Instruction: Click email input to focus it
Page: traveler
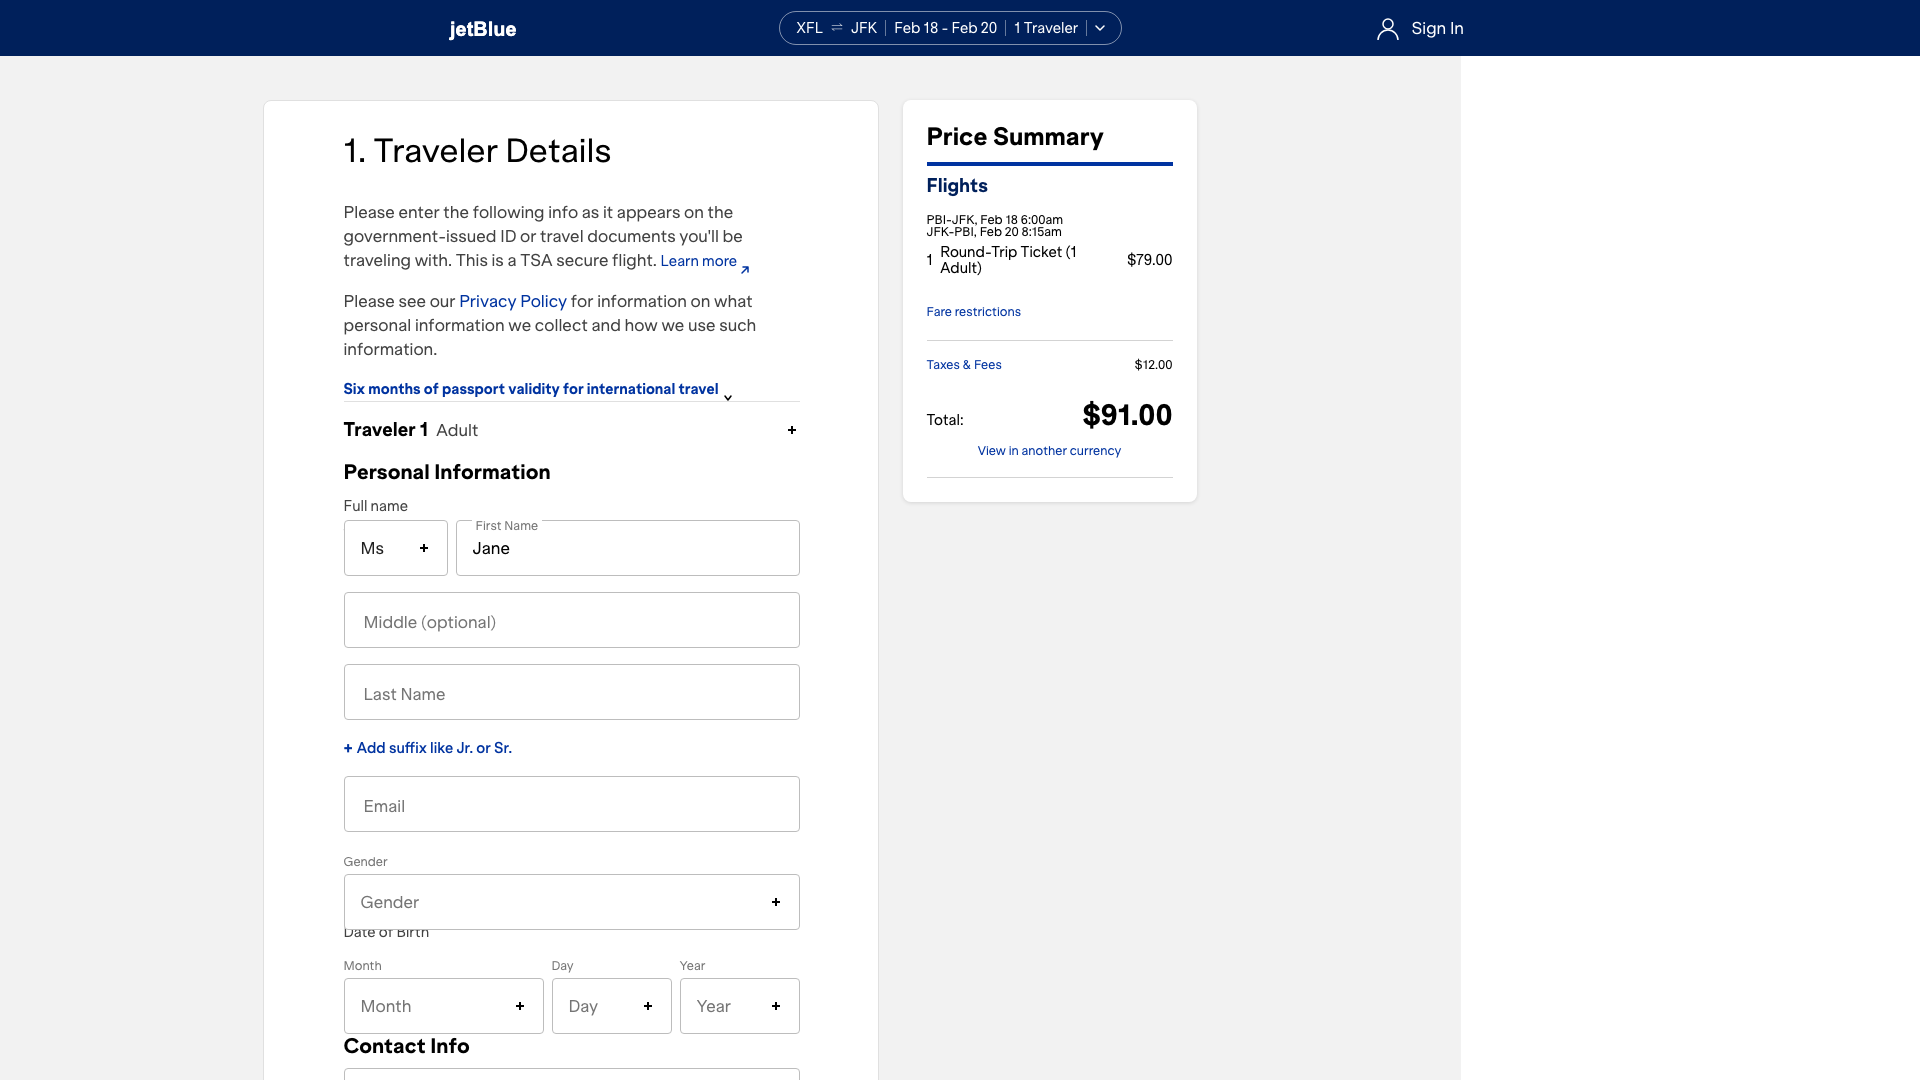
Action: click